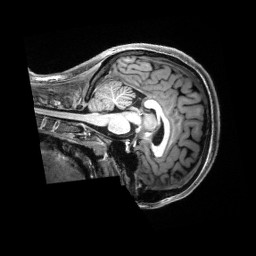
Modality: T1w
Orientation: sagittal
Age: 18
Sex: female
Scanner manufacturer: siemens
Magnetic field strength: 3 T
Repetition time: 2.5 s
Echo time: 0.00222 s